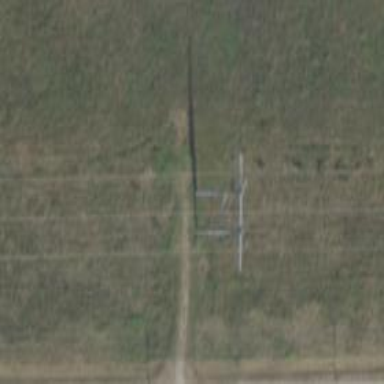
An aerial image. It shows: H-frame power tower design.